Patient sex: M
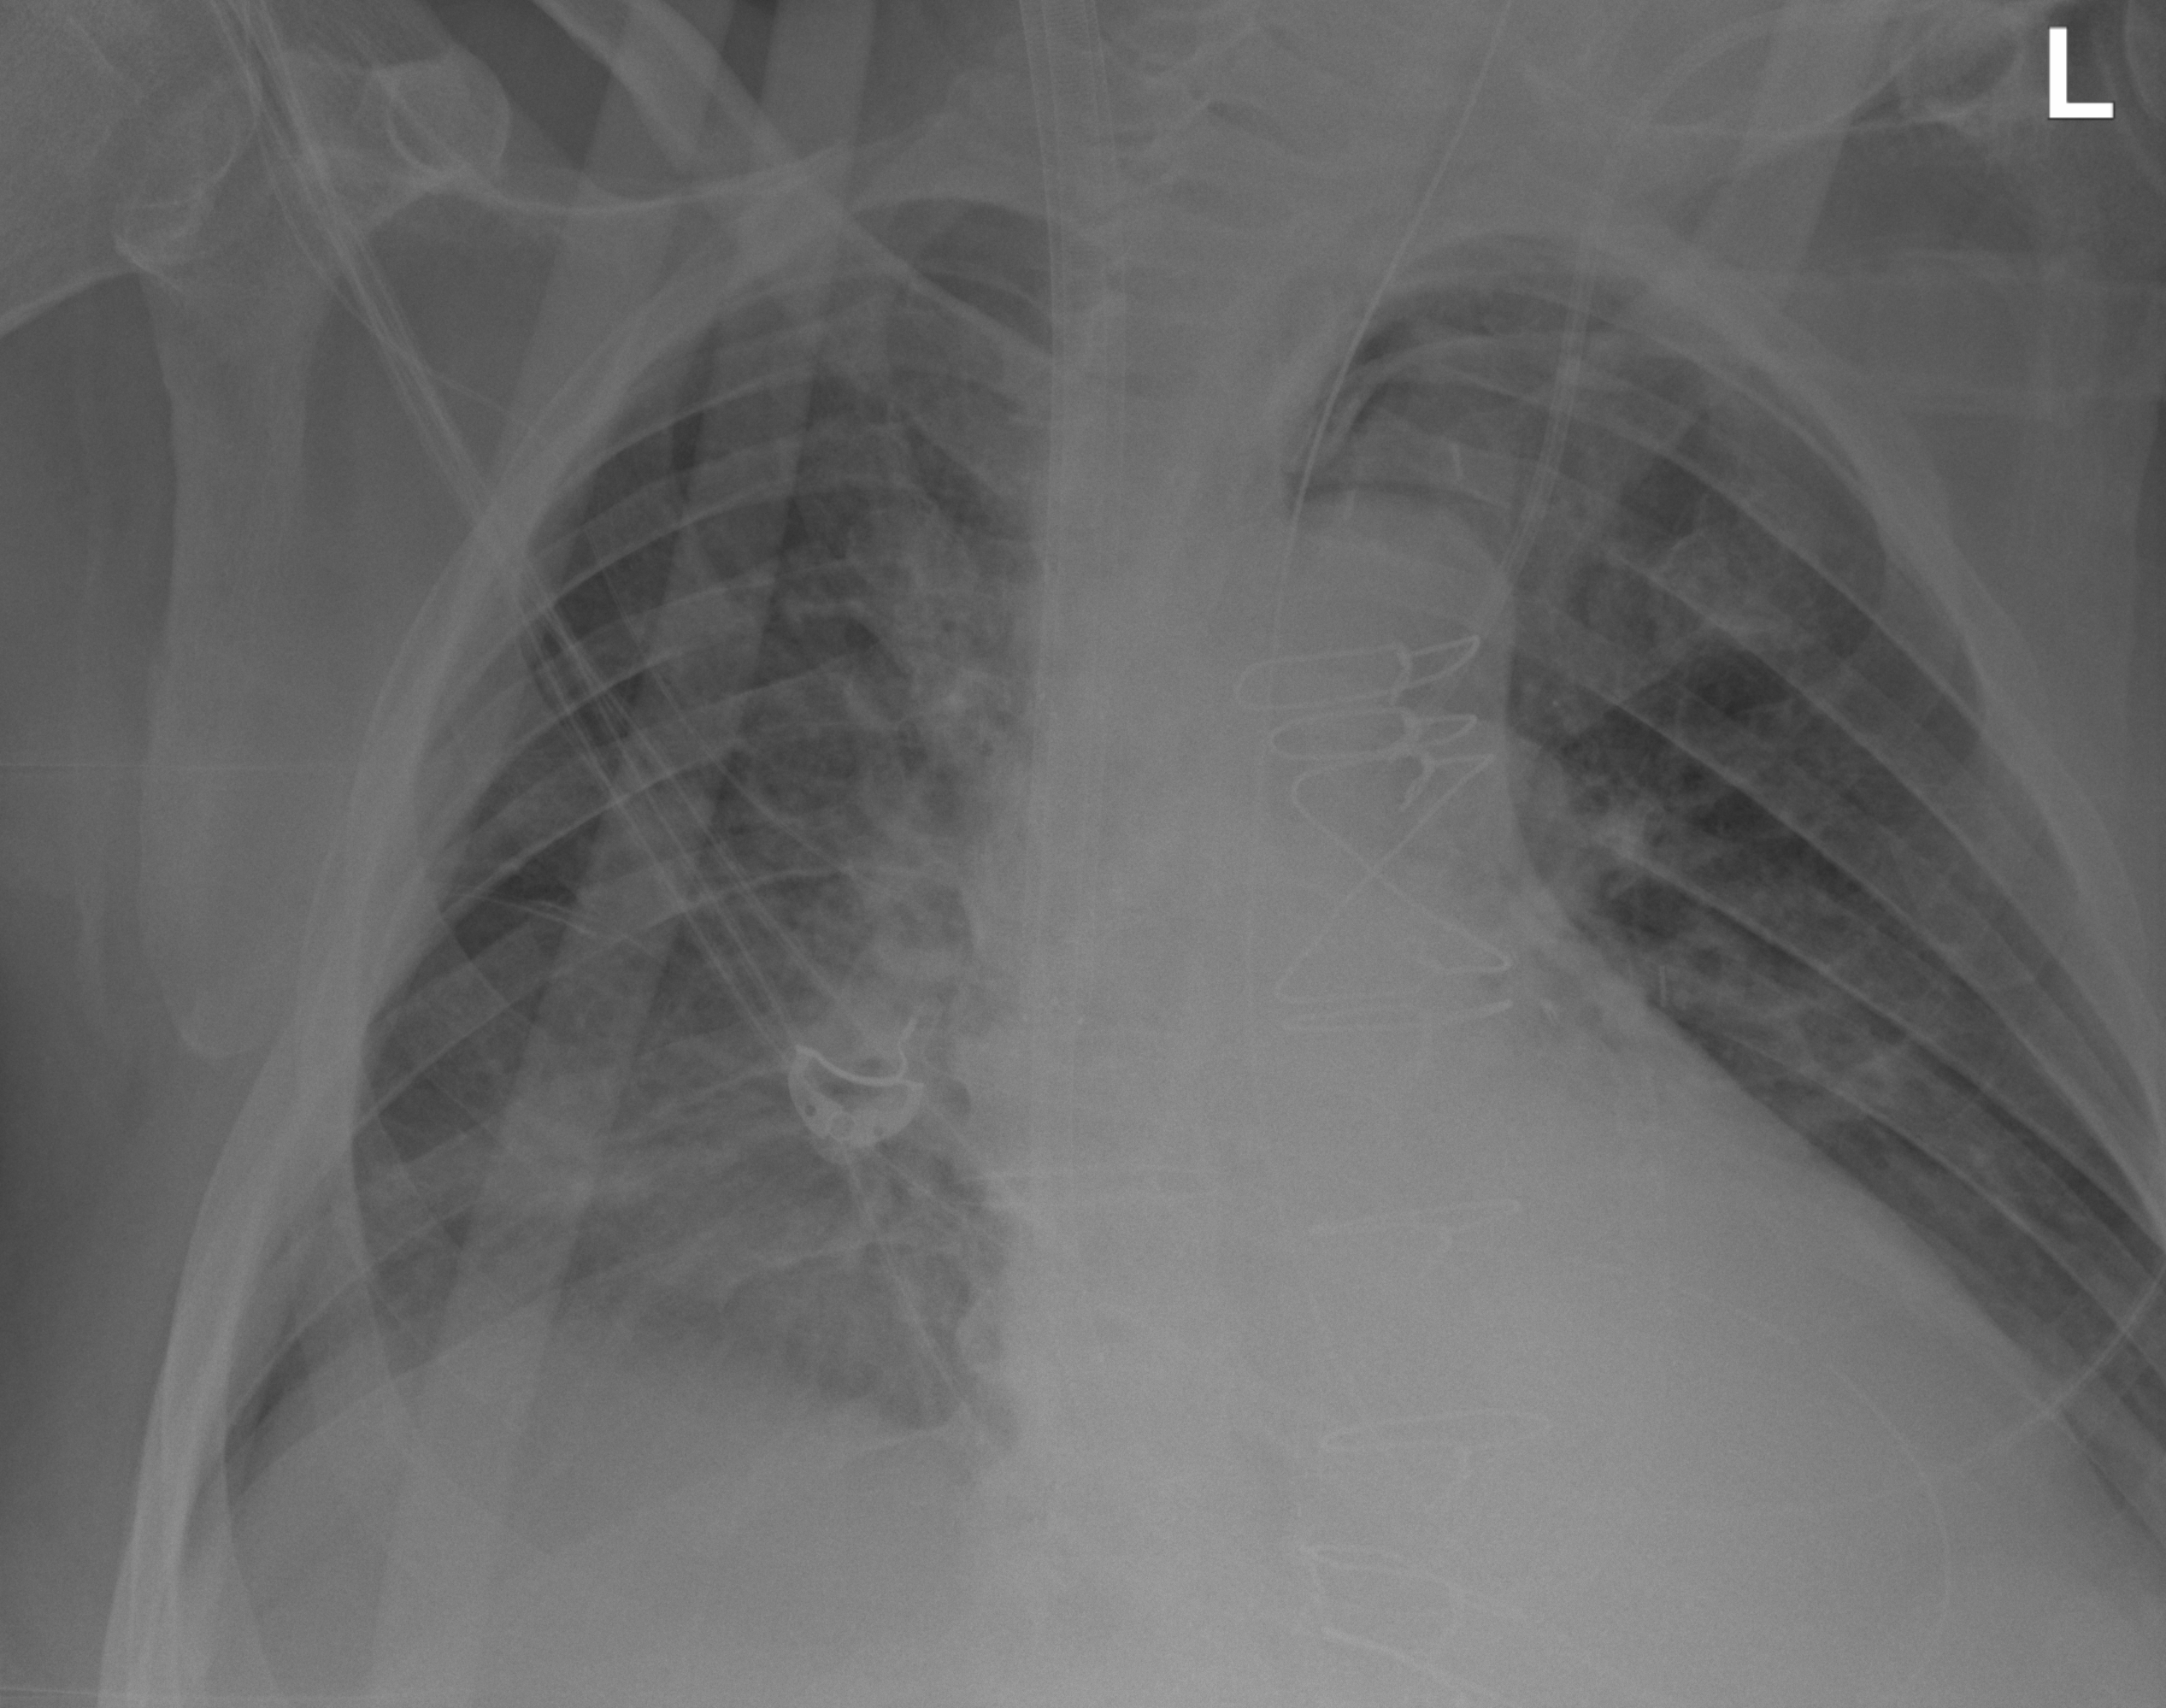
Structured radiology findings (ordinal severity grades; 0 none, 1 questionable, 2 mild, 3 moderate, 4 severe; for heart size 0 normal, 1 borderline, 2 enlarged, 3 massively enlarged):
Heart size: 2
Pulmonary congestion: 2
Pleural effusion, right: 2
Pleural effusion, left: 0
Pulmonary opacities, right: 2
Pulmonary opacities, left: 0
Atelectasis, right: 2
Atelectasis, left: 0